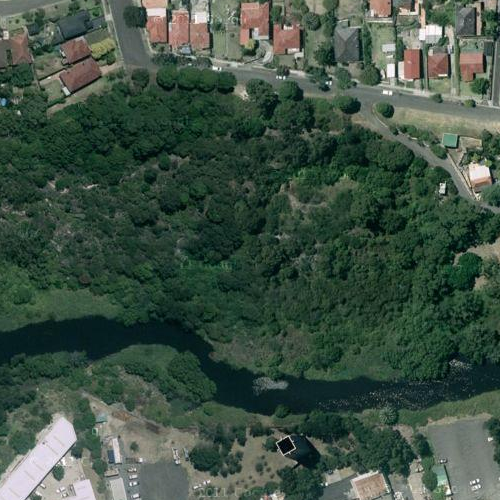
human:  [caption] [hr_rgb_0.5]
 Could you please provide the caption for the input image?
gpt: A small river goes through the dense plants with some houses some distance away .

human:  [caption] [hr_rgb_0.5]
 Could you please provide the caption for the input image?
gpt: A small river with dense plants on both banks .

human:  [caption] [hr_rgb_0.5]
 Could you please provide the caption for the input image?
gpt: A small river goes through the dense plants with some houses beside .

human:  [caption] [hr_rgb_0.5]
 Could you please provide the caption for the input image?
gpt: There are dense plants on both side of the small river .

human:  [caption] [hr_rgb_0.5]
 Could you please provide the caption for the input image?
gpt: A curved river with dense plants on both sides and some houses some distance away .